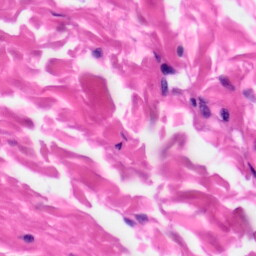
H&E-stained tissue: Skin